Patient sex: M
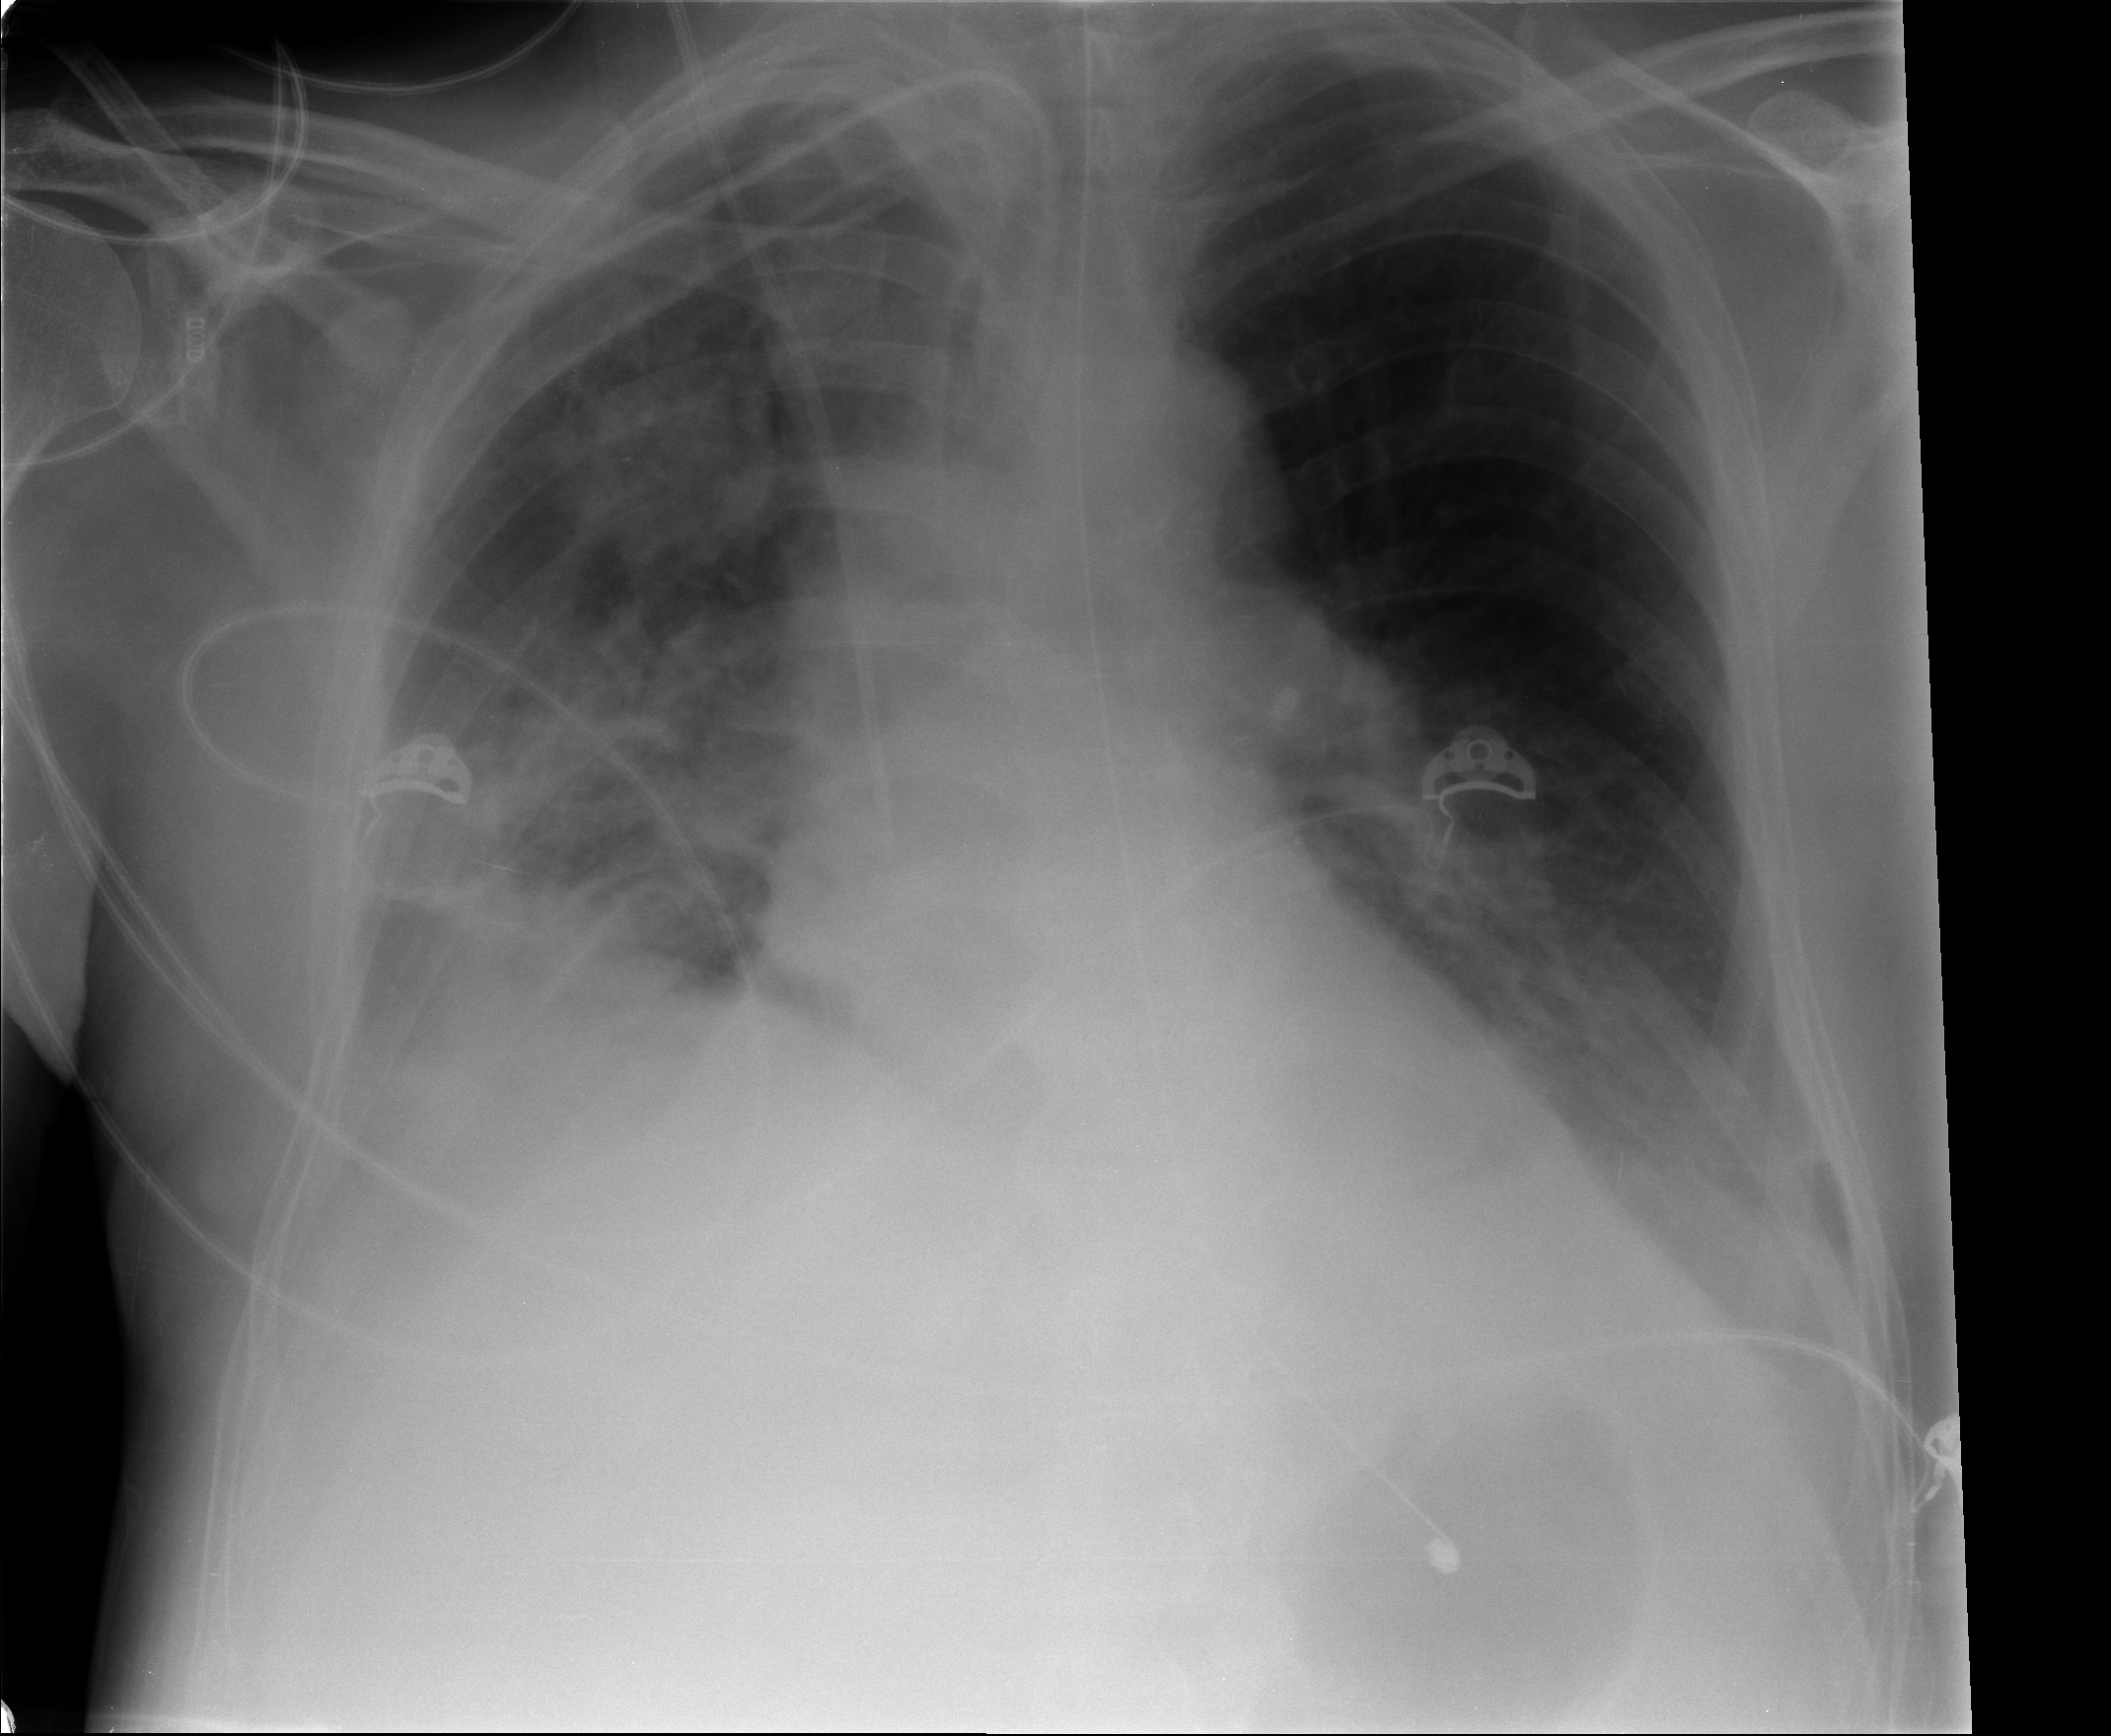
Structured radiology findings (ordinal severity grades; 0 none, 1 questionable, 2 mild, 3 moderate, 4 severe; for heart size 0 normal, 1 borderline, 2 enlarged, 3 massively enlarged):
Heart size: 0
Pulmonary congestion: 0
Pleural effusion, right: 2
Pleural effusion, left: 1
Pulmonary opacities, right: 3
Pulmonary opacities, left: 0
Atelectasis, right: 2
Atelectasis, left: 2